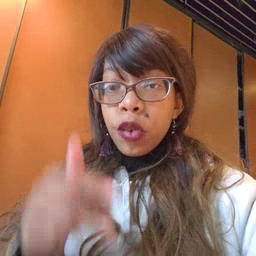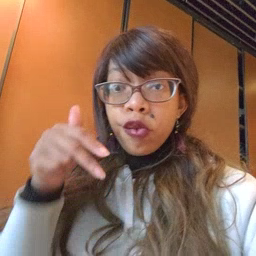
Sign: ride